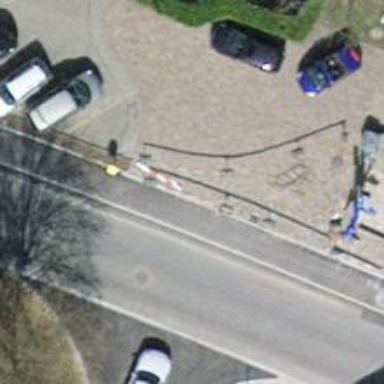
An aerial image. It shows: Post box.